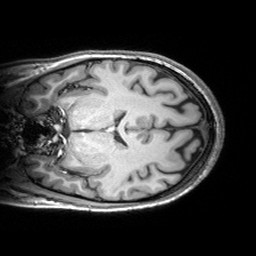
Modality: T1w
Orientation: coronal
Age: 21
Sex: female
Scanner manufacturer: siemens
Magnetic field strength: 3 T
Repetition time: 2.53 s
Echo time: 0.00299 s